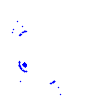
Particle: electron